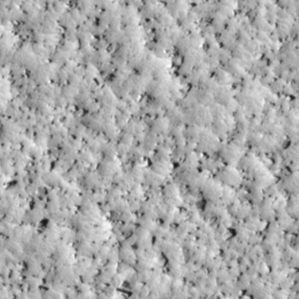
Label: non_frost